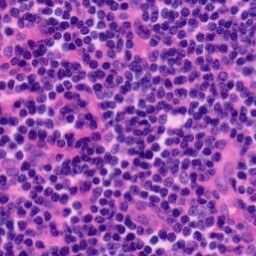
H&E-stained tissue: Tonsil